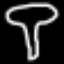
Label: mushroom